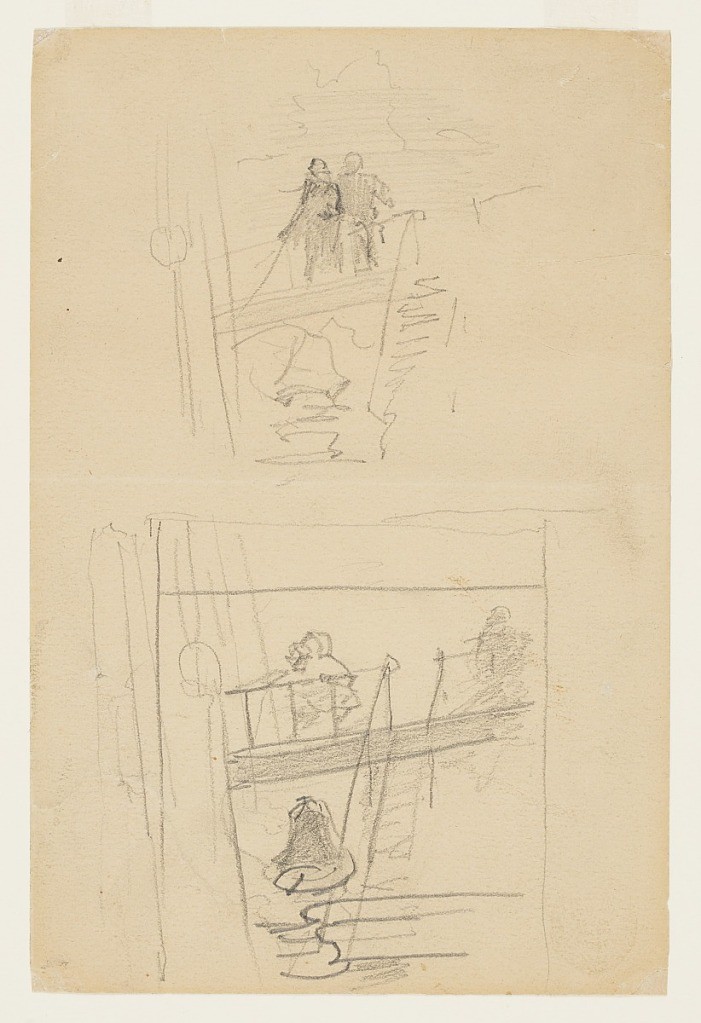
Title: Sketches of Figures at Ships' Railings
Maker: Winslow Homer, American, 1836–1910
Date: ca. 1895
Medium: Graphite on paper
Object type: Drawing
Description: Recto: Vertical sketch of a portion of a ship showing an open deck with two seamen standing at a rail and a companionway leading to a lower deck.  Two sketches of a ship's bell, and rope with block and tackle are also visible.

Verso: Two heads.